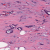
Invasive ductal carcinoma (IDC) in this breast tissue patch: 1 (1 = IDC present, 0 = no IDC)